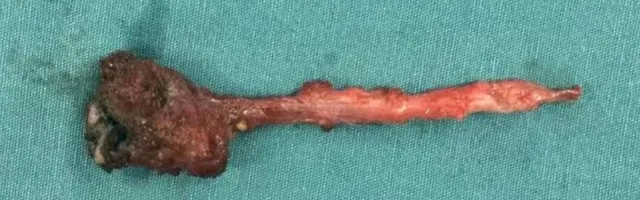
The resected specimen shows that the distal portion is a 40-mm-long duct.
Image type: medical_photograph (other_medical_photograph)